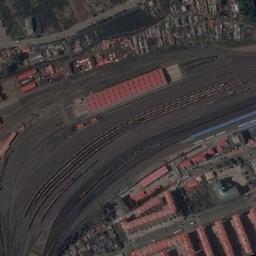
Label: railway_station